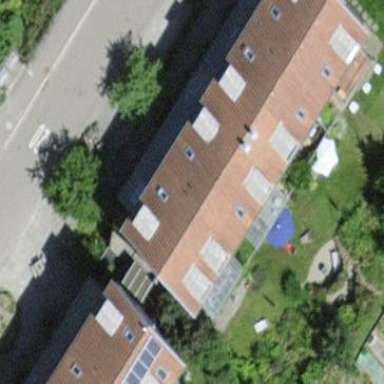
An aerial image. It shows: Simple house.